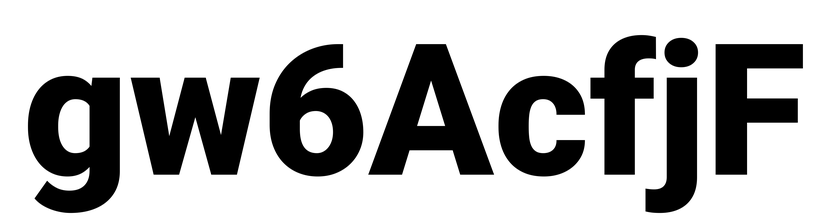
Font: Roboto_Black